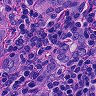
Metastatic tissue present: no